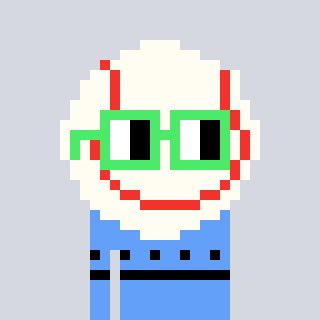
a pixel art character with square light green glasses, a baseball ball-shaped head and a blue-colored body on a cool background